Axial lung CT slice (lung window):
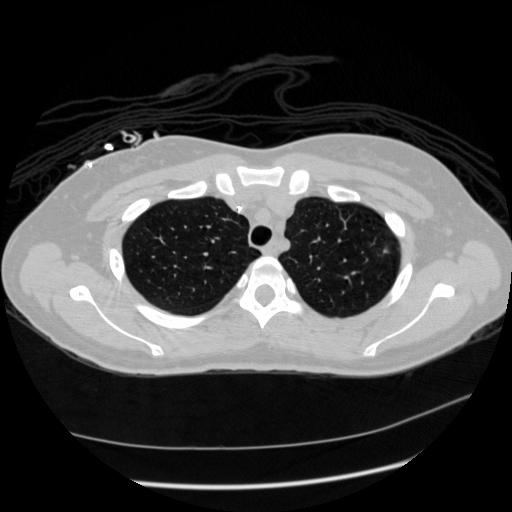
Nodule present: no